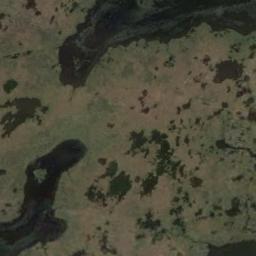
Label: wetland